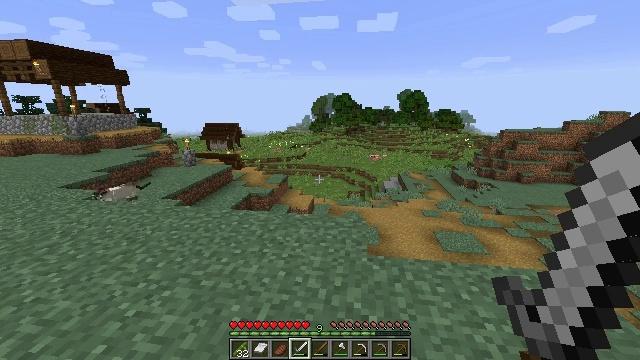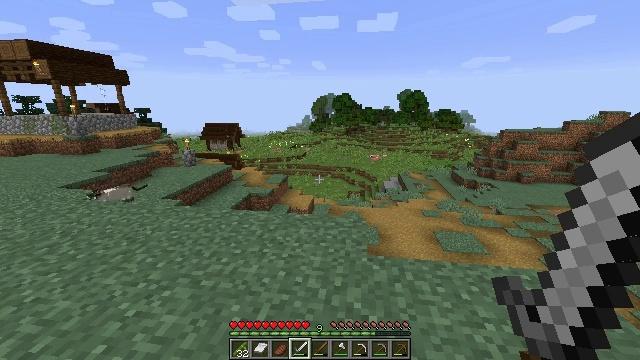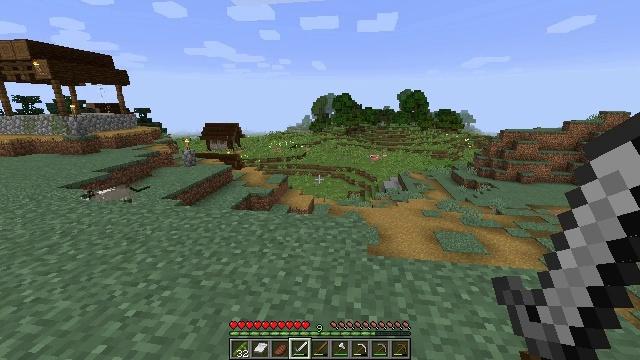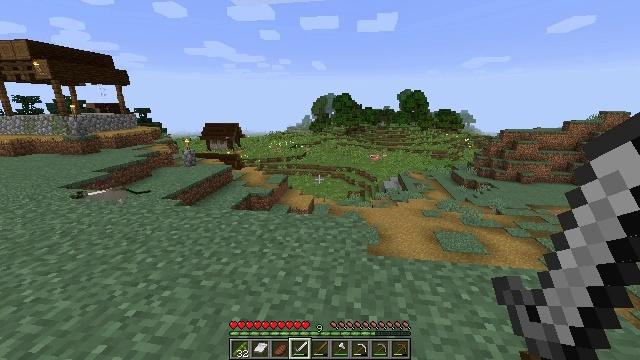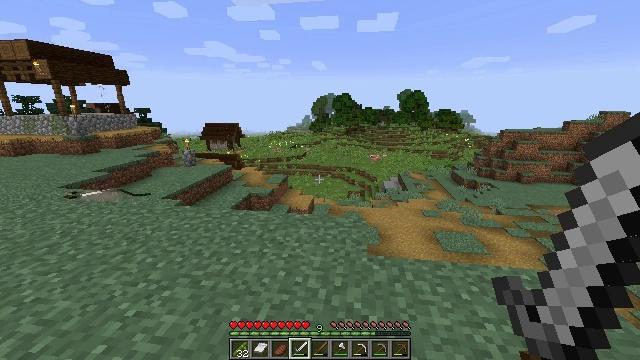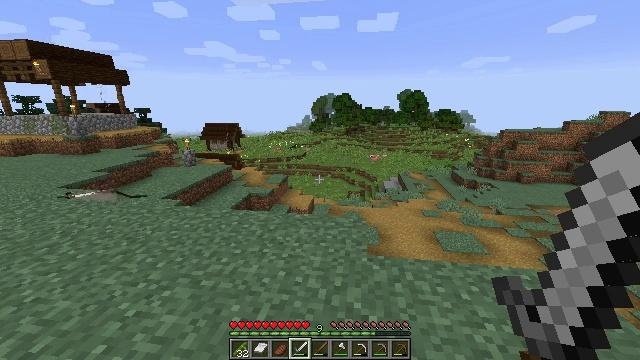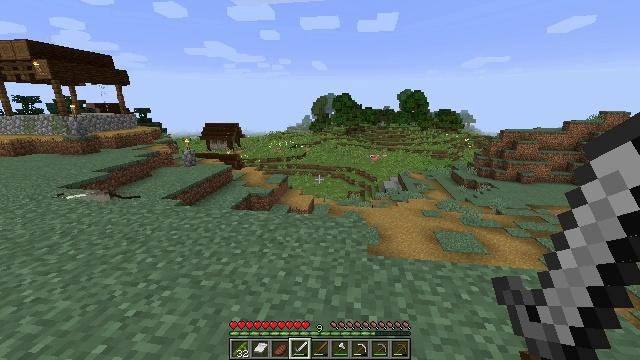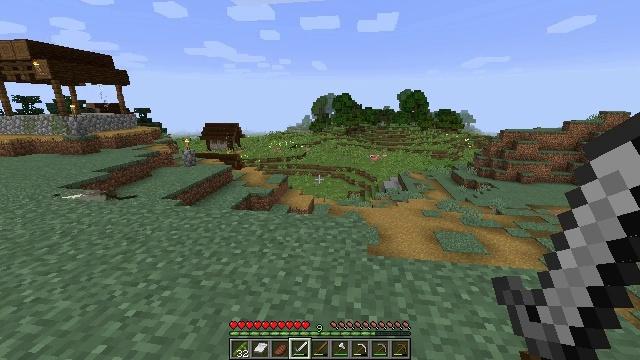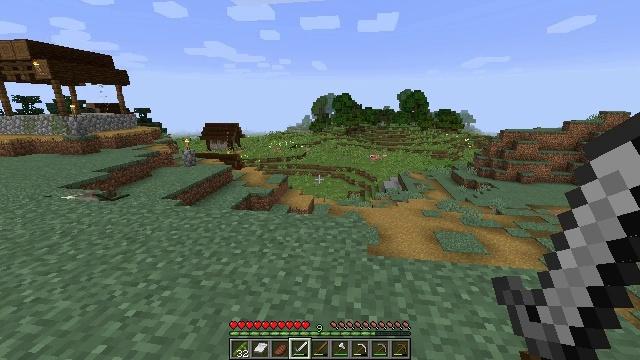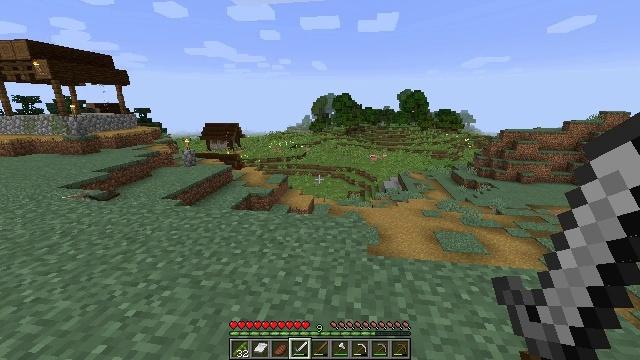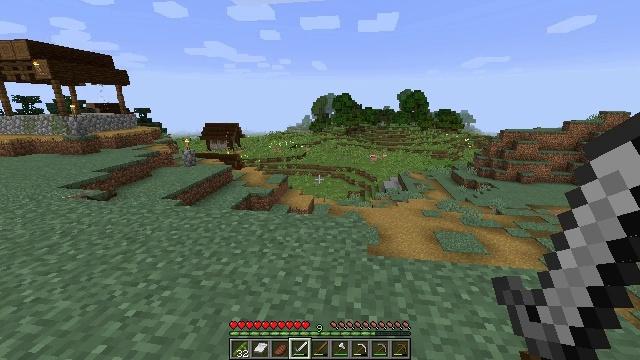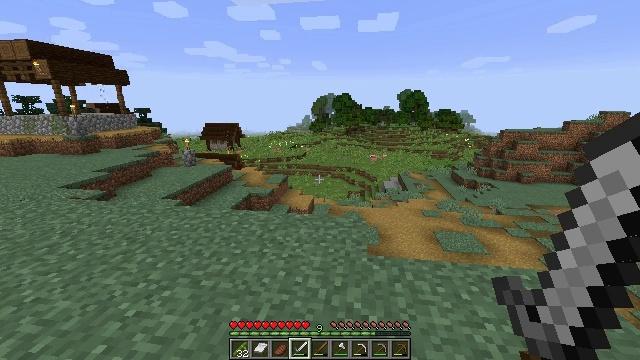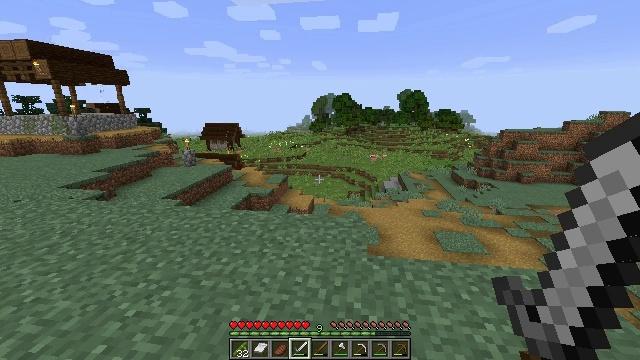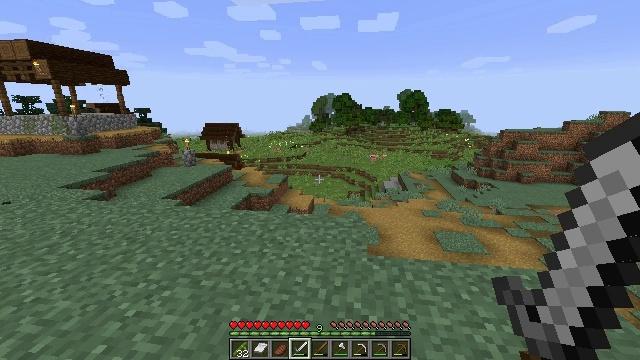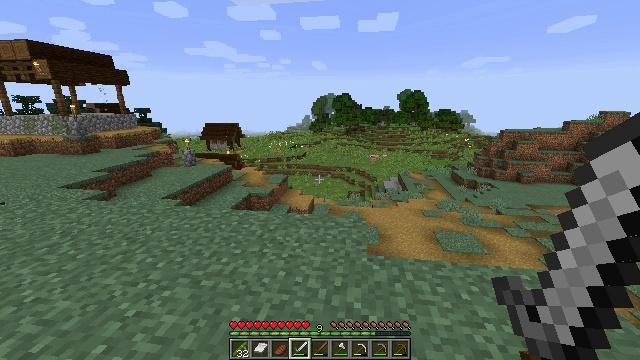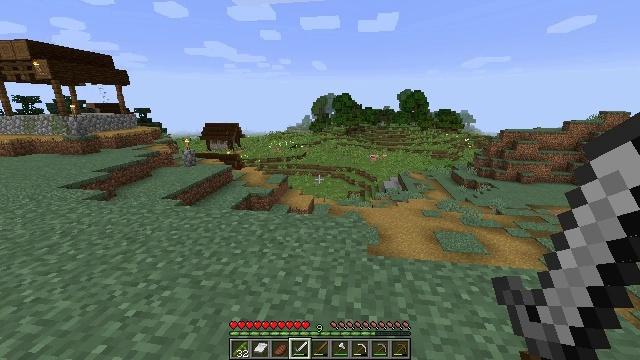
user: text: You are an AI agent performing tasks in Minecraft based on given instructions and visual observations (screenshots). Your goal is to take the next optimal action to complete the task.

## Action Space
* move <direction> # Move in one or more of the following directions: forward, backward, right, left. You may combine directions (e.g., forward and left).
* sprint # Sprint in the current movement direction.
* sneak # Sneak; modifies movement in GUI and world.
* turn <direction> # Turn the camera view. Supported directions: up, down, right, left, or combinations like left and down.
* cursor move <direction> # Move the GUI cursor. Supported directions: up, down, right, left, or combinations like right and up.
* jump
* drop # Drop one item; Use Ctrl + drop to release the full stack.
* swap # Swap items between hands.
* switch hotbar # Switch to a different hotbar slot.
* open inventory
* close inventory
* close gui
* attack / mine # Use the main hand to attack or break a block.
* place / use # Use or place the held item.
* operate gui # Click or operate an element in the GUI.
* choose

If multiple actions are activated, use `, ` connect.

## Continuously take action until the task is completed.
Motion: motion action
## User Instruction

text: Harvest sweet berries by mining the bush.
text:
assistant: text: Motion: no_op
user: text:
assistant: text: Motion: no_op
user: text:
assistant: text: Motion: no_op
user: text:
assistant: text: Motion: no_op
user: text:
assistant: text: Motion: no_op
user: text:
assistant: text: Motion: no_op
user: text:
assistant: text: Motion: no_op
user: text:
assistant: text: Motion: no_op
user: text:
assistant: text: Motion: no_op
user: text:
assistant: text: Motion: no_op
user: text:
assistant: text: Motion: no_op
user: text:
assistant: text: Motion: no_op
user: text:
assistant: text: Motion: no_op
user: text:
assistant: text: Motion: no_op
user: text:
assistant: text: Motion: no_op
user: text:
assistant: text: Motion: no_op
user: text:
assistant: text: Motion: no_op
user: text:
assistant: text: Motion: no_op
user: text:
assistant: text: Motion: no_op
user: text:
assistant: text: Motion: no_op
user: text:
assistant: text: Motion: no_op
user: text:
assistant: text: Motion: no_op
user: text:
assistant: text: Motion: no_op
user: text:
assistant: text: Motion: no_op
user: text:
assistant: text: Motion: no_op
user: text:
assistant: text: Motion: no_op
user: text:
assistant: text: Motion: no_op
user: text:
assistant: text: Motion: no_op
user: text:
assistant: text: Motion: no_op
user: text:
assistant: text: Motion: no_op